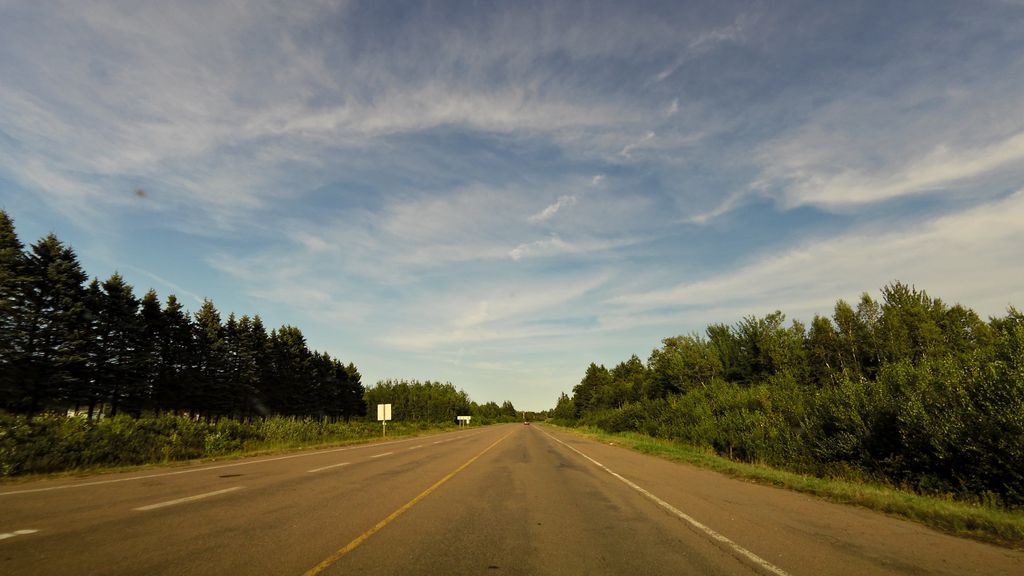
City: charlottetown